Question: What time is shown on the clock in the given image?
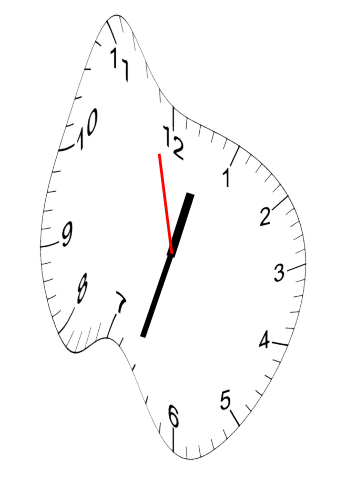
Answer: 12:32:58